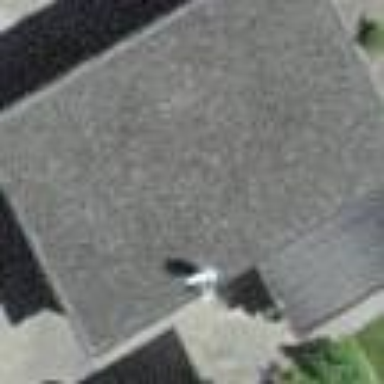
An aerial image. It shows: Garage building.